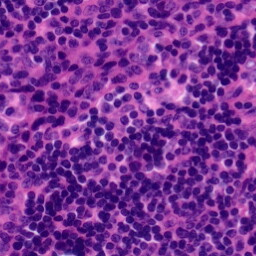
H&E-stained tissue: Tonsil